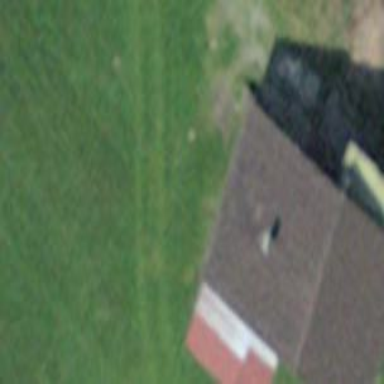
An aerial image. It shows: Barn.